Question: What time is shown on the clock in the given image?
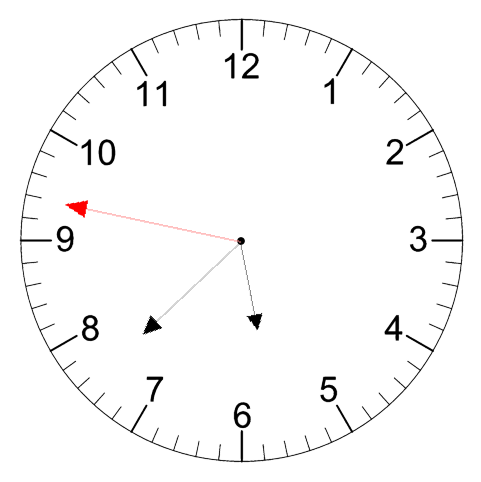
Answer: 05:37:47